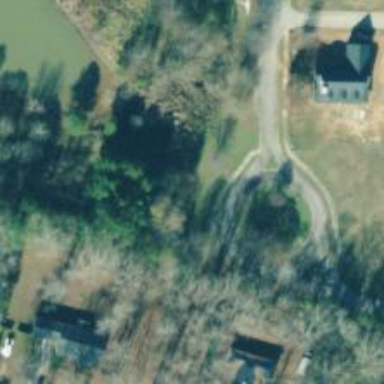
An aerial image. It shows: Residential road.